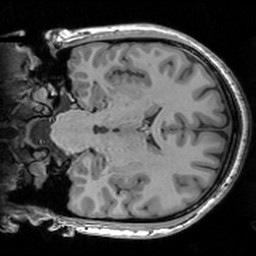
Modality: T1w
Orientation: coronal
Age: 31
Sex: male